Field crop: maize
Growth stage: 2
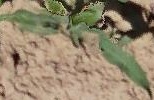
Species: maize